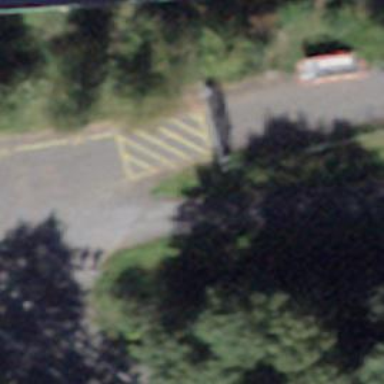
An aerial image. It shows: Gate.